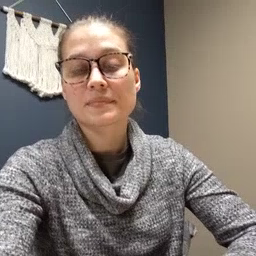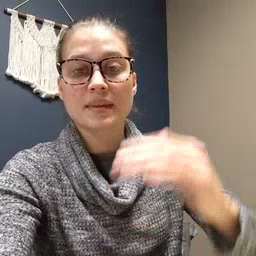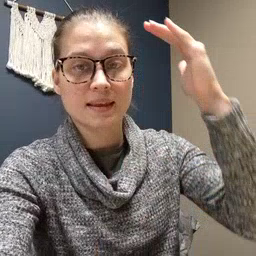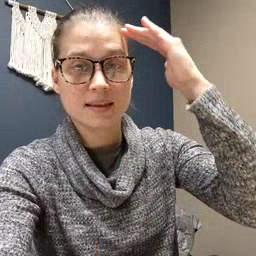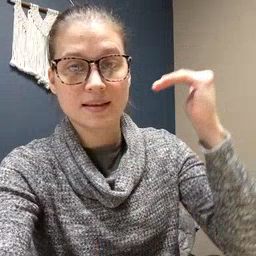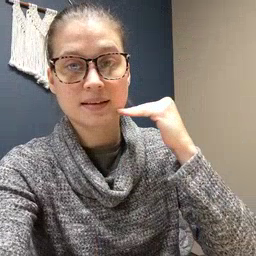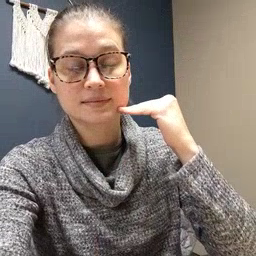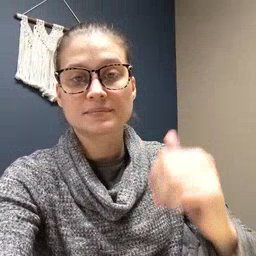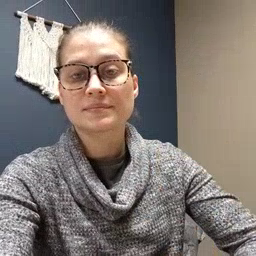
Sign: head